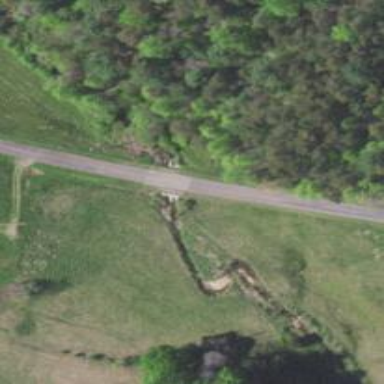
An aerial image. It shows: Culvert tunnel.